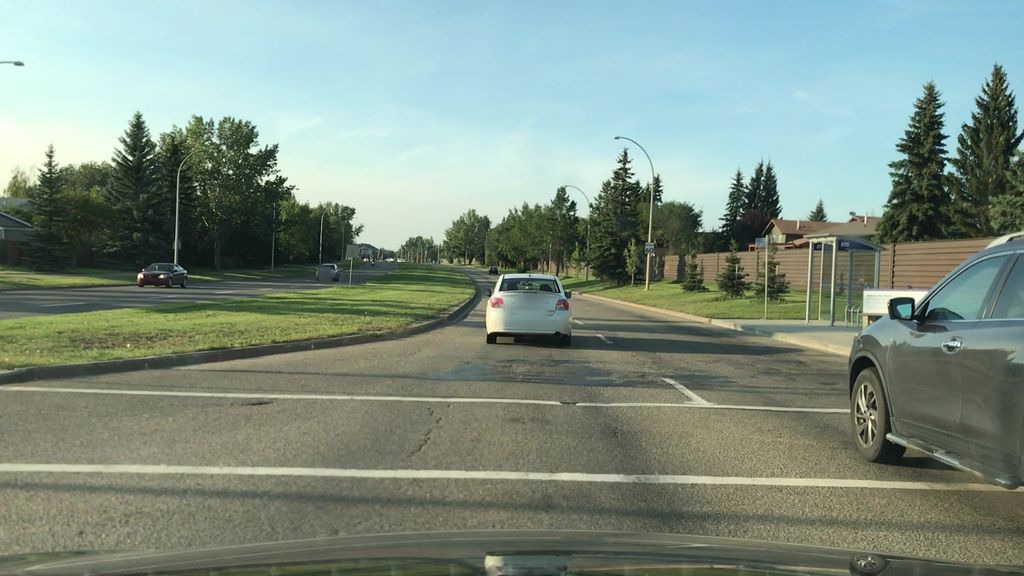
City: edmonton